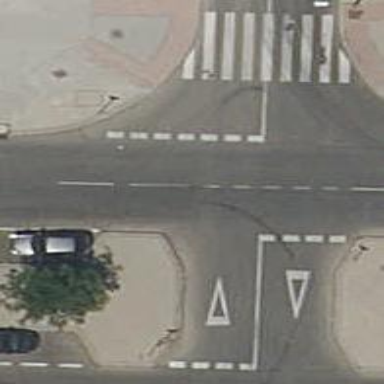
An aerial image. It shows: Road with "give way" sign.